Question: I've got persistent footers/headers in a jqm app I'm working on.
They work pretty much as expected, except when you tapping in the "white space" anywhere inside the [data-role="content"], the header and footer scroll out of view. Tapping in the content where there are no links or buttons again slides the header and footer back into place.
<URL>
It's appropriate for pages where there is a long column of text. You get more screen real estate for reading the content. That's nice if it's what you expect.
But when you have a map page, it gets clunky - new users may see this as bug -- especially if they can't figure out how to get off the map page or another page with content.
Also when you're viewing a page with content that's shorter than the page length on a desktop, the footer actually climbs up into the page.
That's not what I expect.
How can I make data-position="fixed" really work the way I expect it to?

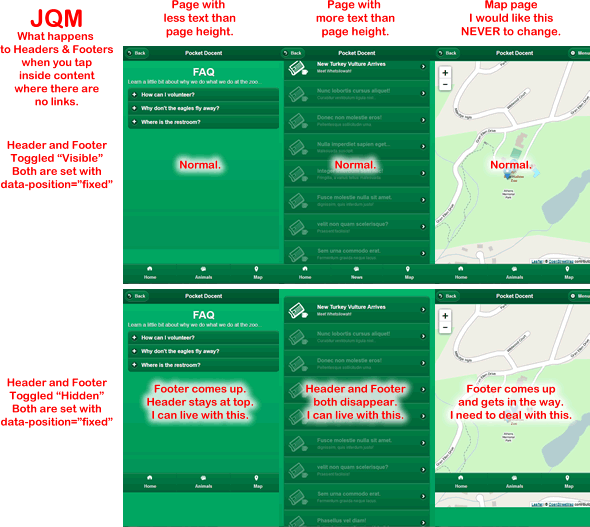
Answer: Try applying the 'data-tap-toggle="false"' attribute to your header and footer, or in javascript:
'''
$( ".selector" ).fixedtoolbar({ tapToggle: false });
'''
Here is the API documentation: <URL>